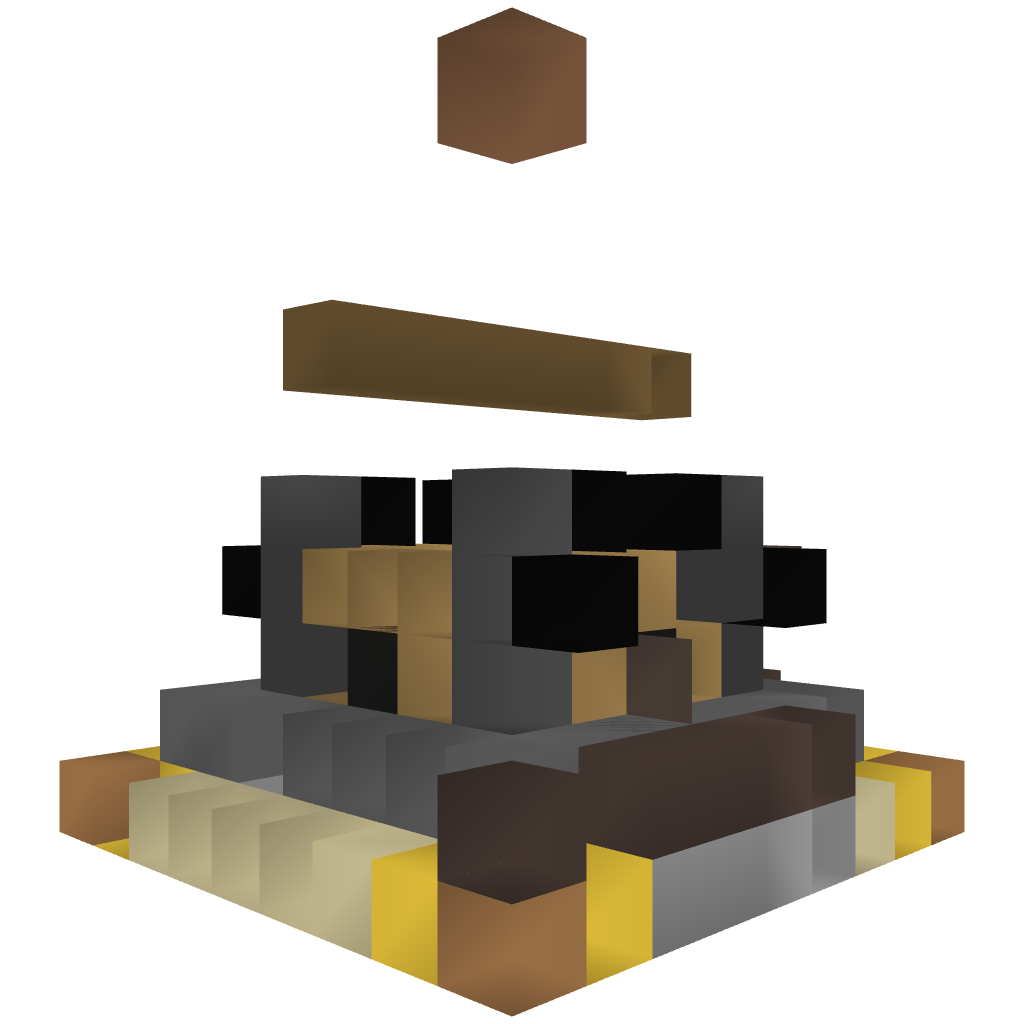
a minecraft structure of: Grief Prevention tutorial House